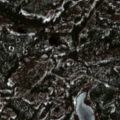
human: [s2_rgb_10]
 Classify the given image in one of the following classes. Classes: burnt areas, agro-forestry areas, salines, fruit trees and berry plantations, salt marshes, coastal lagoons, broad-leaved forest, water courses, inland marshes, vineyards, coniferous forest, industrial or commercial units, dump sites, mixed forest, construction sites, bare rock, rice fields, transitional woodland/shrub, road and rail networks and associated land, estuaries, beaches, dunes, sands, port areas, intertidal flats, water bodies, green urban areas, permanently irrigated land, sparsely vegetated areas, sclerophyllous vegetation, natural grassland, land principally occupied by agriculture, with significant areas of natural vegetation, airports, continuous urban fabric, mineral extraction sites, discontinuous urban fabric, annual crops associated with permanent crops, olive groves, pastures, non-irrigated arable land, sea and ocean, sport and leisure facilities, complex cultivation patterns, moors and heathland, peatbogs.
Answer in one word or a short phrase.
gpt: coniferous forest, transitional woodland/shrub